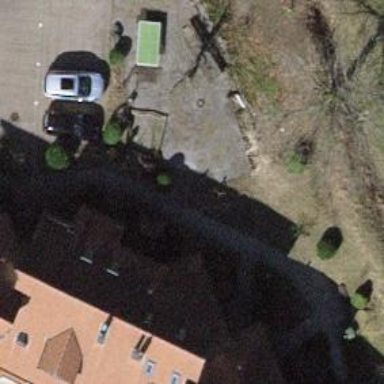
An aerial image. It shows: Urban area featuring tree as natural element.